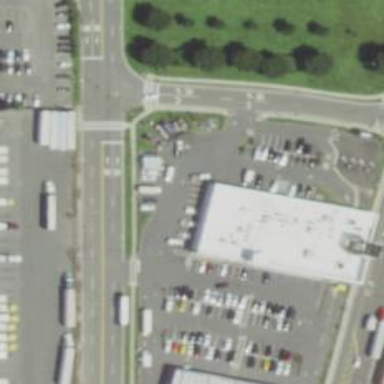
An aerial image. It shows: Convenience shop.